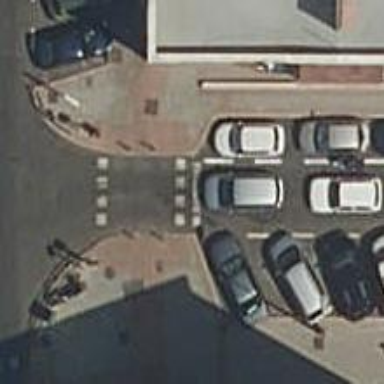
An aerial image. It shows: Zebra crossing with traffic signals. The crossing is marked by traffic lights.